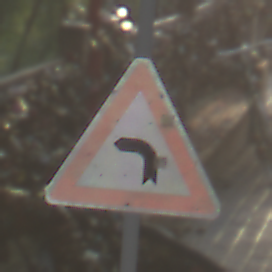
Verkehrszeichen: KurveLinks
Umgebung: Outdoor, Suburban
Tageszeit: SunriseSunset
Wetter: Clear
Licht: Natural
Jahreszeit: NotSpecified
Kontrast: HighContrast